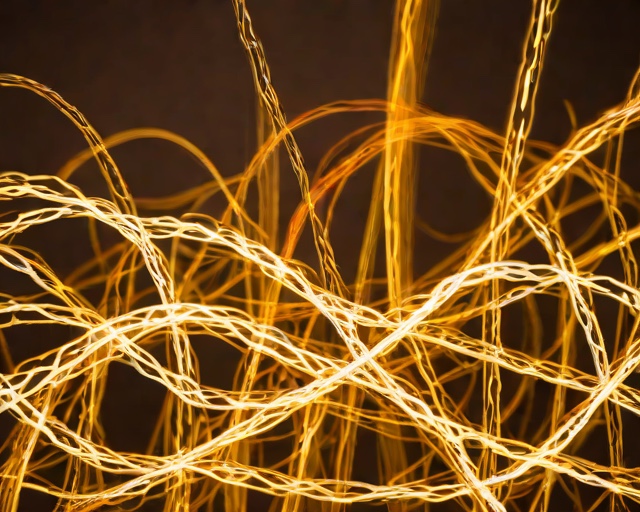
Category: Thank You